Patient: sex F, age 63
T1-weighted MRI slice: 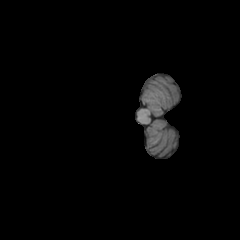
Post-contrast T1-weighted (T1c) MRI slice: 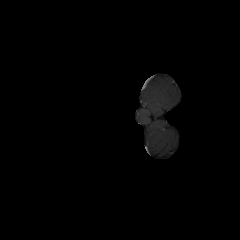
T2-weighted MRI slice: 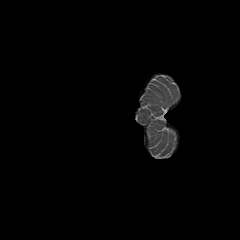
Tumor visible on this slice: no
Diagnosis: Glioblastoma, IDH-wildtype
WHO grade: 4